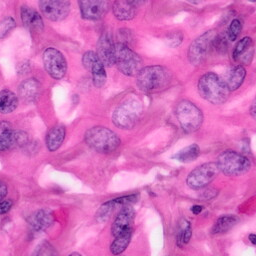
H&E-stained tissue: Pancreatic